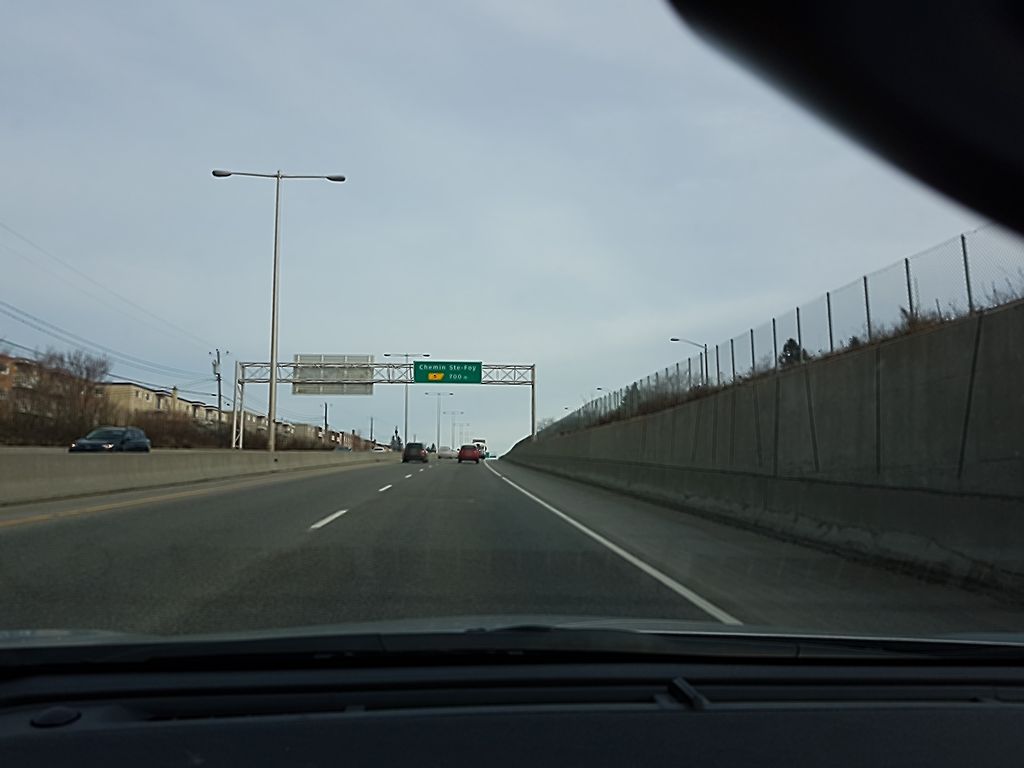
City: quebec_city